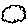
Label: cloud